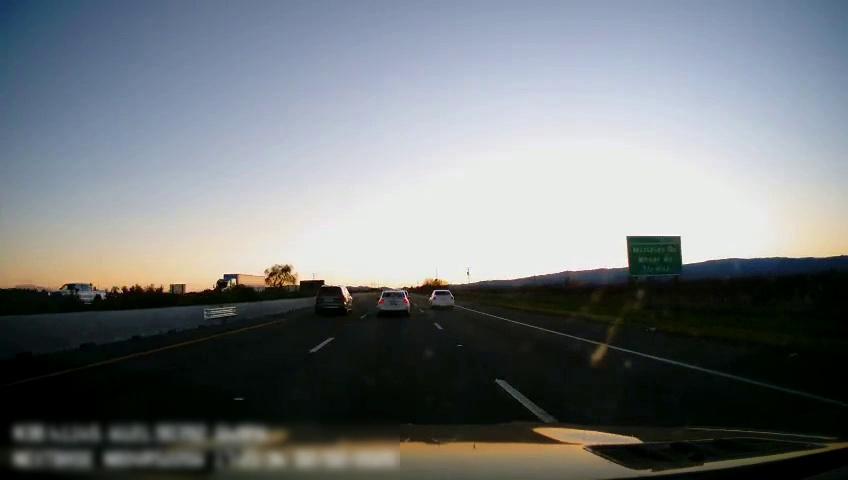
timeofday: Day
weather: Sunny
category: Drivable Space
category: Vehicles | Car
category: Vehicles | Truck
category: Vehicles | Truck
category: Vehicles | Car
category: Vehicles | SUV
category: Lanes | Current Lane
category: Lanes | Current Lane
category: Lanes | Alternate Lane
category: Lanes | Alternate Lane
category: Traffic | Signs